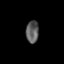
Tissue: skin
Cell type: Fibroblasts
Senescence score: 0.7251
Nuclear area (px): 280
Mean DAPI intensity: 91.164